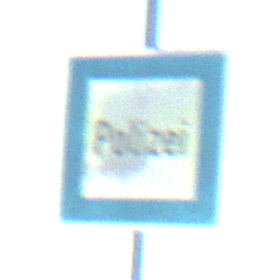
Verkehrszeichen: Polizei
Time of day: Midday
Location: Outdoor (Special)
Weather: PartlyCloudy
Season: NotSpecified
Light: Natural